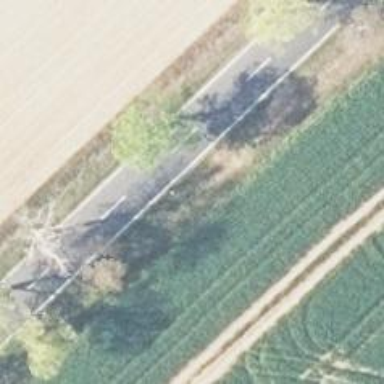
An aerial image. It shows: Secondary road with asphalt surface.